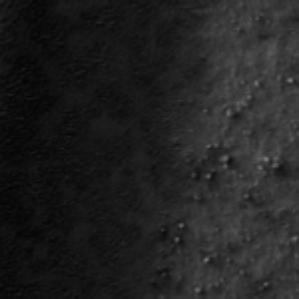
Label: frost